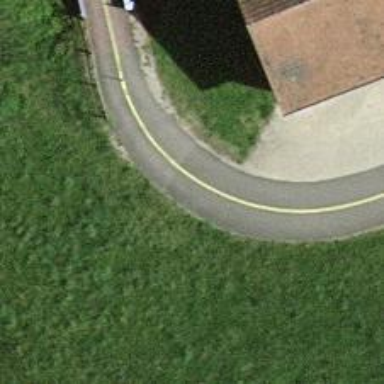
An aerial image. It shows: Asphalt cycleway.